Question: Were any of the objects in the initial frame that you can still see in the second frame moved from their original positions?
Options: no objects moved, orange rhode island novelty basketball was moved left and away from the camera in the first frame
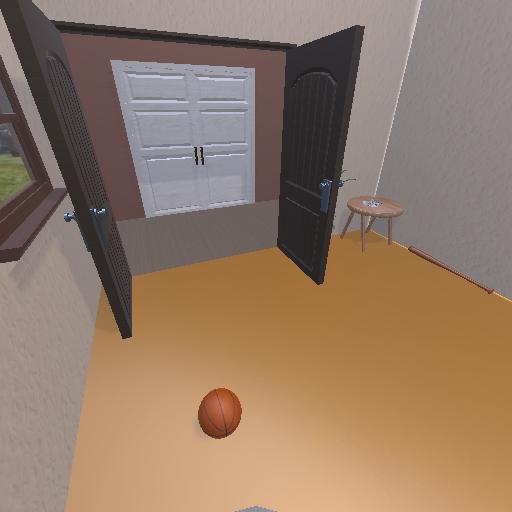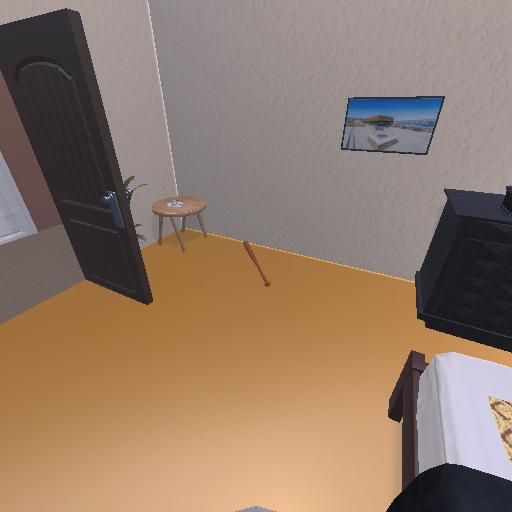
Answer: no objects moved